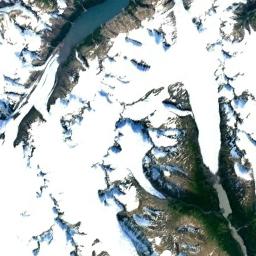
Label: snowberg